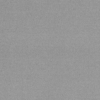
Label: dusty